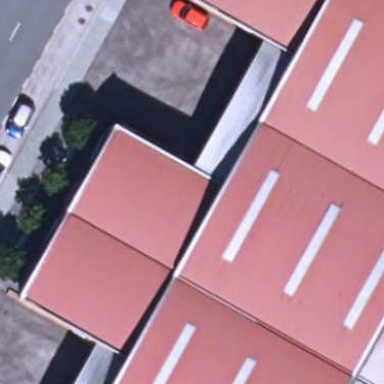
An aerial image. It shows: Industrial building.